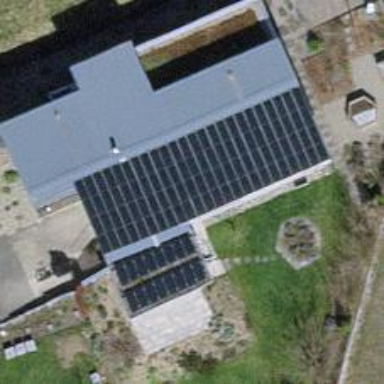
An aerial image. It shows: Solar photovoltaic panel generator.